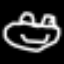
Label: frog